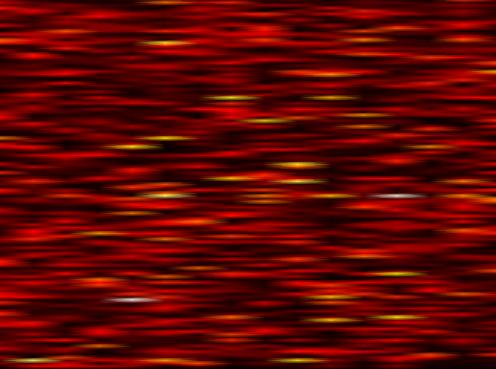
Label: FBMC